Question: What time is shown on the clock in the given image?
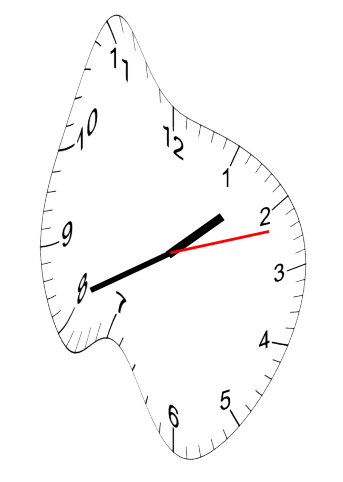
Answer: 01:41:12